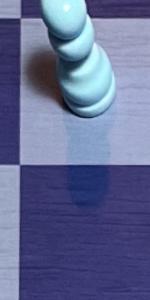
Label: Empty